Question: I am using PHP/mysqli to read in comments, but various comments in the table have either a single quote or a double quote.
I am storing the comments in a data-attribute. Using the Chrome console, I can see where the quote is throwing the whole code out of whack.
'''
<?php
echo "<td><a href='' class='comment' data-toggle='modal' data-comment='".htmlentities($row[comment])."'>" . $row[partner_name] . "</a></td>";
?>
'''
As you can see in the code above, I tried to use htmlentities. I also tried addslashes and a combination of the two.
Either way, I still can't get the comment to display properly because of the quote inside the mysql table.
Is there another PHP function that I can use to fix this?

Directly above is a screen shot from the Chrome console. Right after the words POTENTIAL 53 there is a single quote that is throwing my code off. All the other orange text is being read as HTML when it's supposed to be part of the comment.
There has to be a way to read the single quote as part of the string.
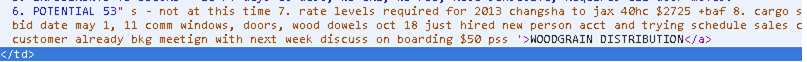
Answer: Pass the flag, ENT_QUOTES, to your htmlentities function. See <URL>. This will replace quotes with entified quote and prevent it from breaking out of the data-comment attribute.